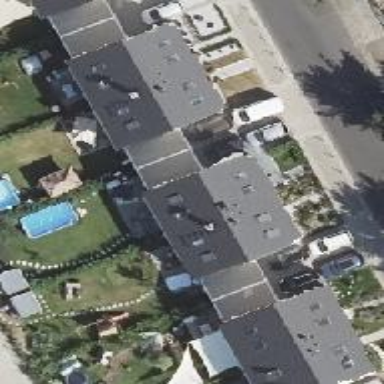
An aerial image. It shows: Semidetached house.